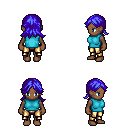
a pixel art fantasy rpg character, female body template, human, dark skin, teal sleeveless shirt, gold greaves, blue loose hair, four views (front, back, left, right), 2x2 character sprite sheet, small pixel art, hard edges, no anti-aliasing